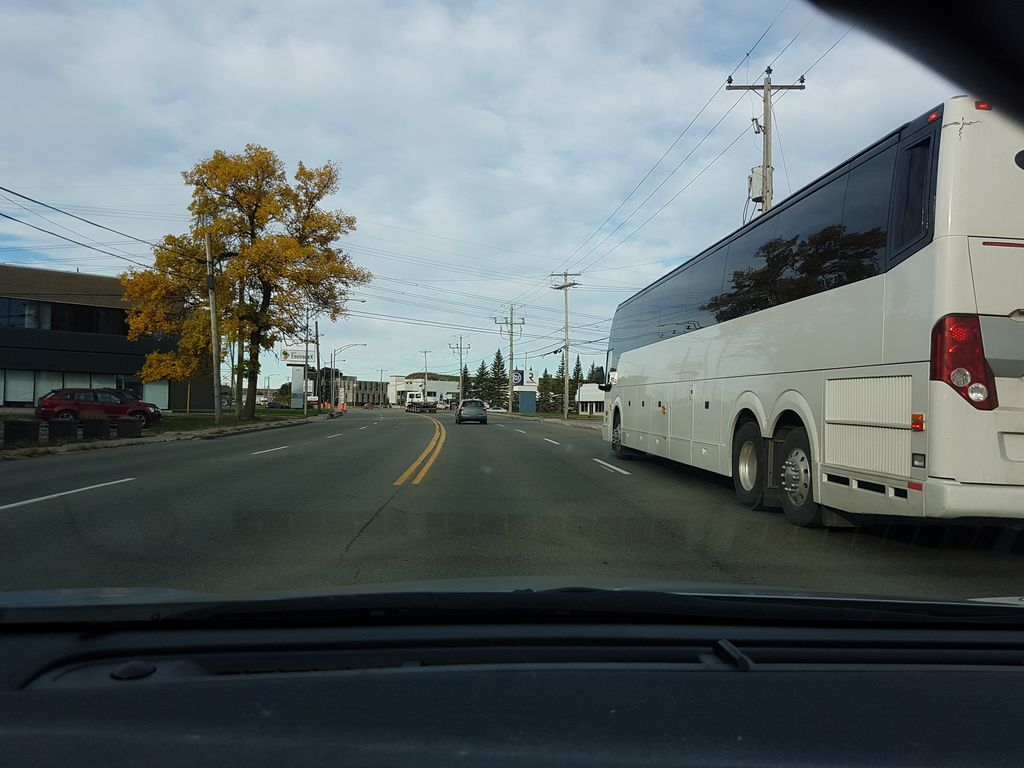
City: quebec_city